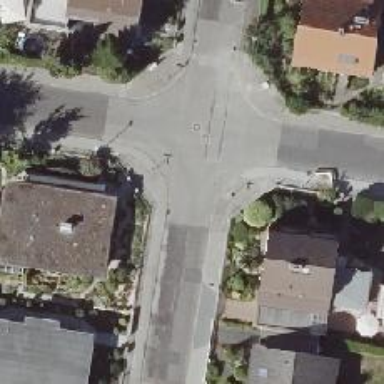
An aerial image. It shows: Residential road with sidewalks on both sides.